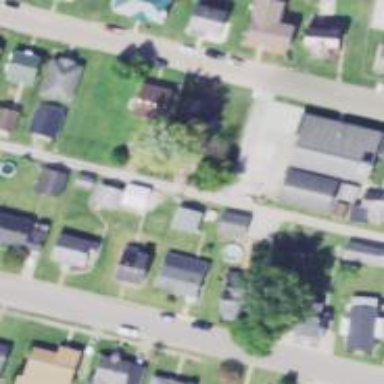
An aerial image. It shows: Alley classified as service road.